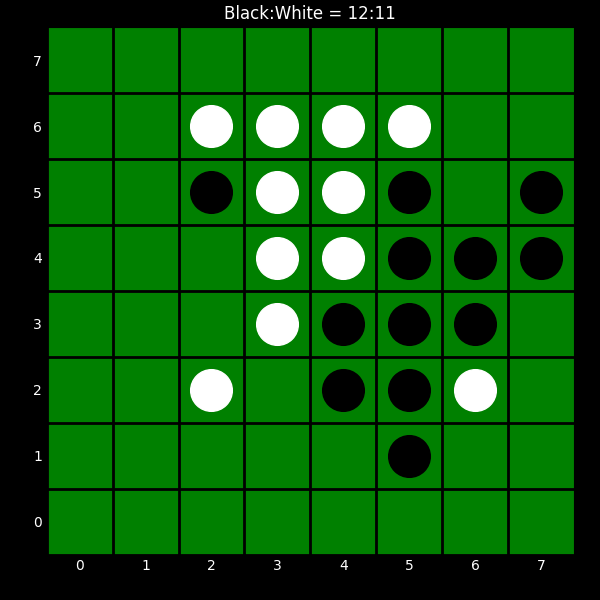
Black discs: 12
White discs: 11